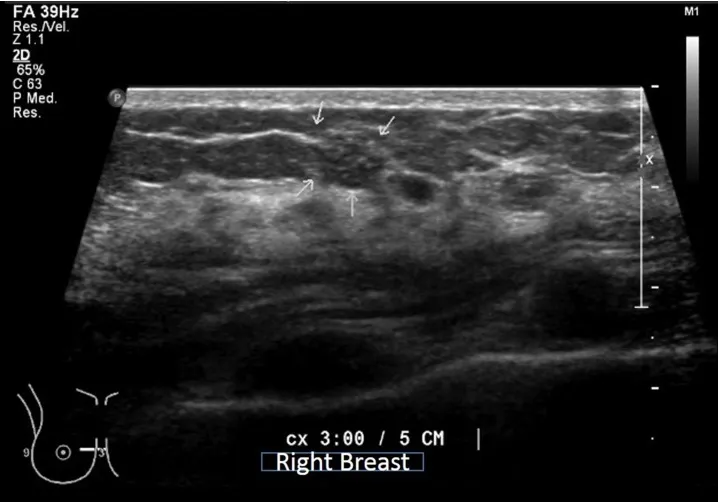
Avascular distortion, and adjacent to this site were found 2 homogeneous masses and a heterogeneous mass with microcysts (white arrows).
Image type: radiology (ultrasound)